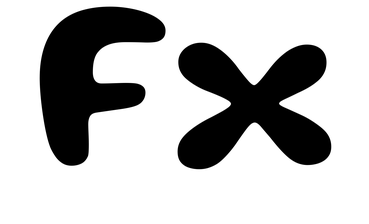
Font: Gluten_SemiBold